Here is the raw acceleration-versus-time signal recorded on a bearing housing. Diagnose the bearing from this image, choosing from: normal, inner_race, outer_race, ball.
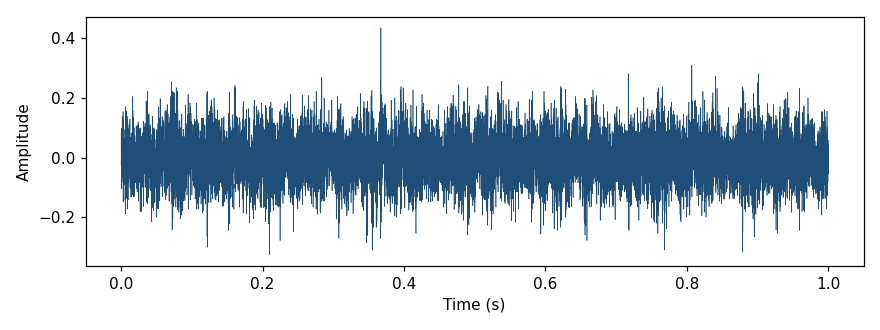
Answer: normal